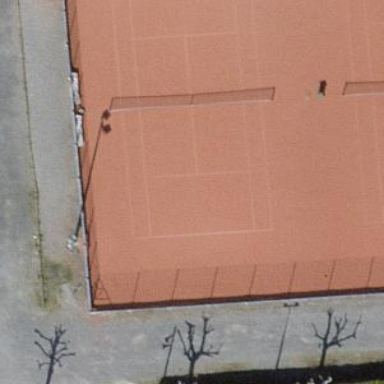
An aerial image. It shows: Tennis pitch with clay surface for leisure sports.